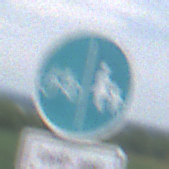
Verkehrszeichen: GetrennterRadUndGehwegRadwegLinks
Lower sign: BesondereFahrzeugeUndTransportgueter8
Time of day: Midday
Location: Outdoor (RoadRail)
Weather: PartlyCloudy
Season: NotSpecified
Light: Natural